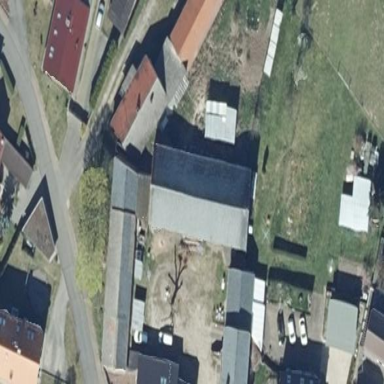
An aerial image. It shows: Building with gabled roof. The roof orientation is along the structure.